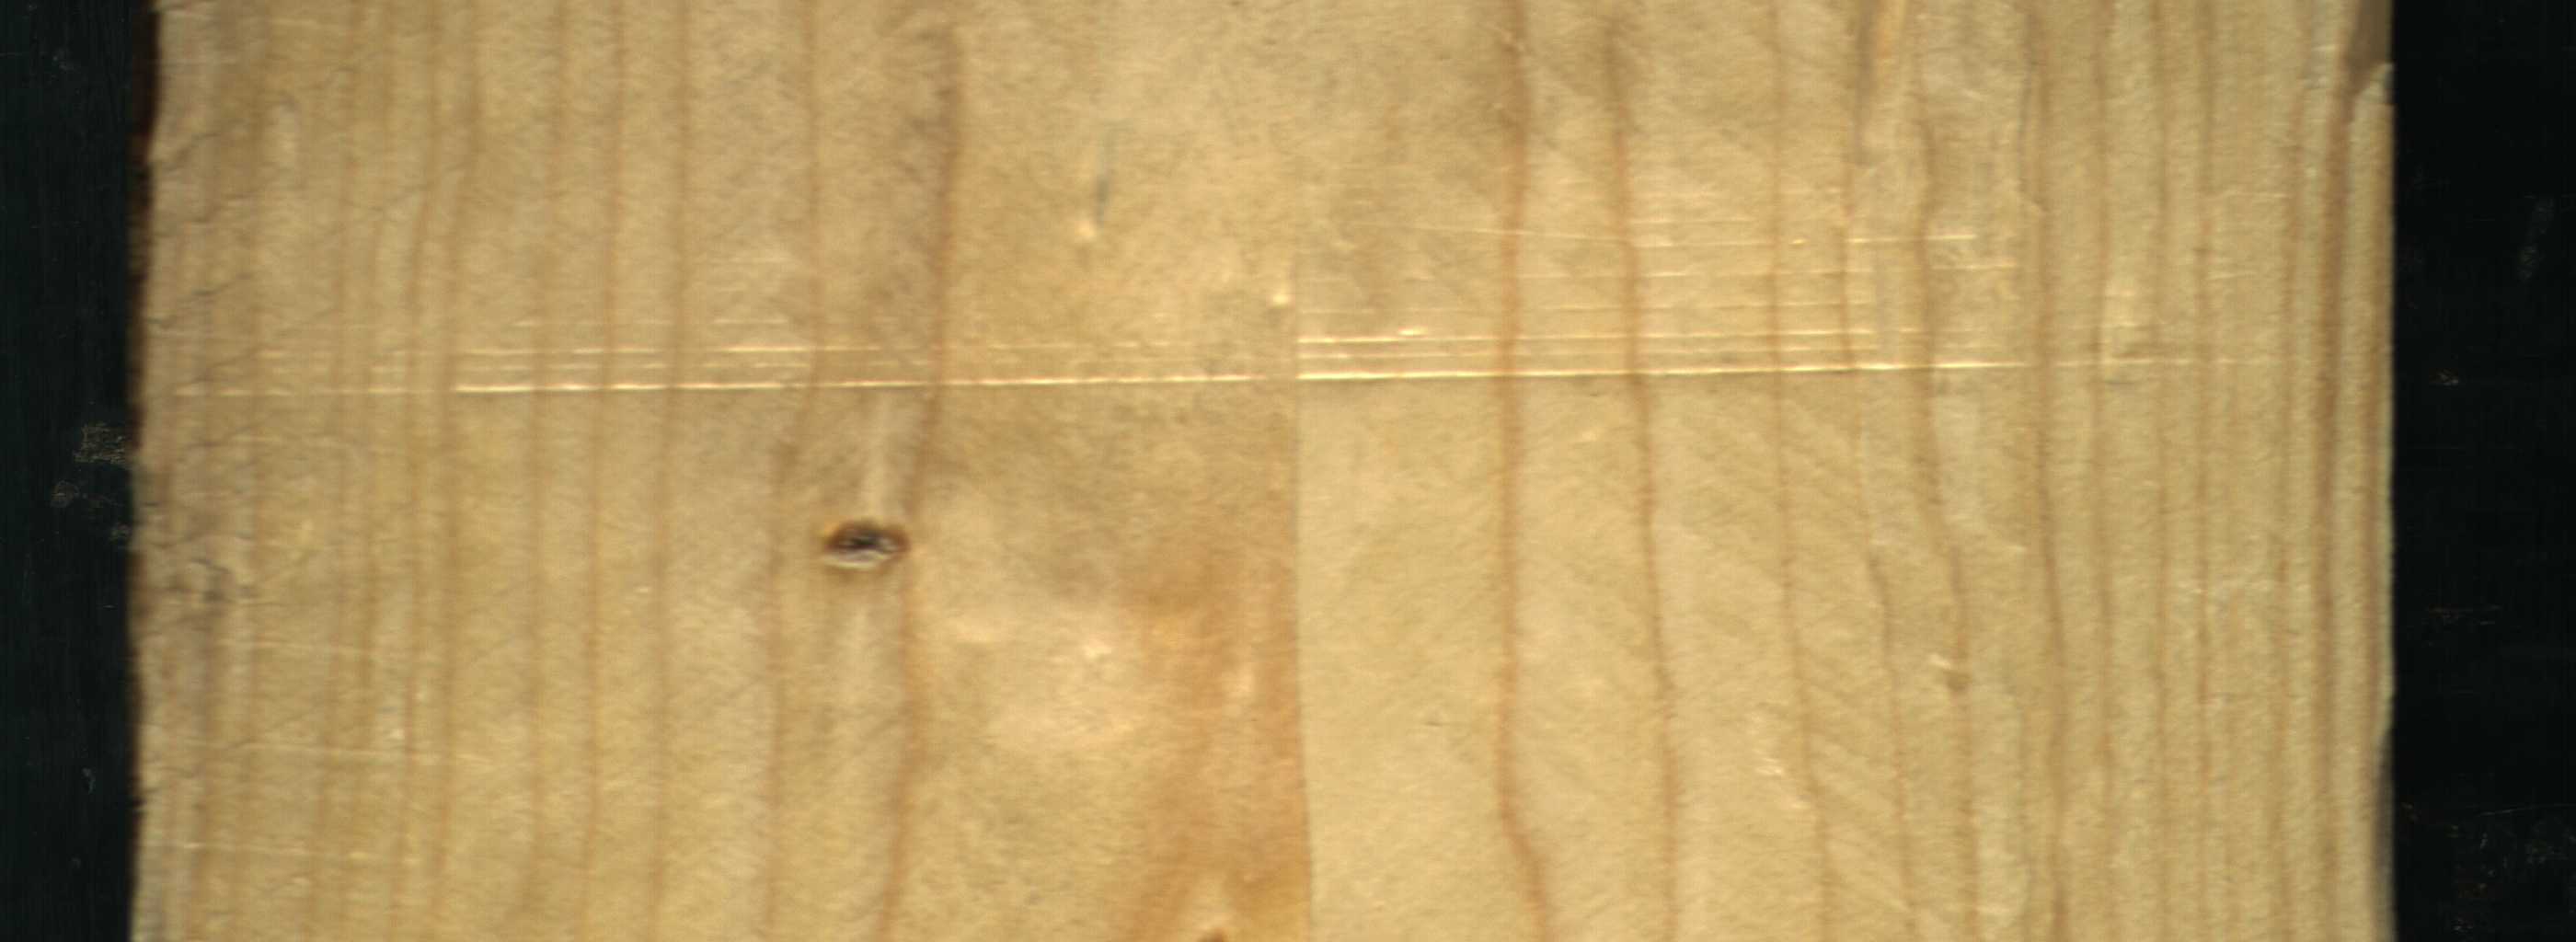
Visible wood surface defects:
Dead_Knot